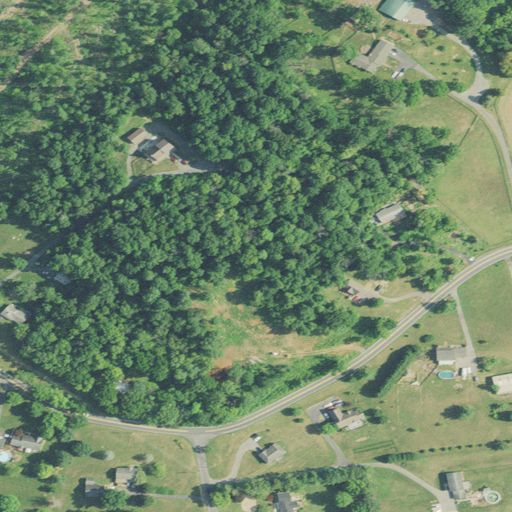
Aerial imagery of mountain in West Virginia named Prospect Hill containing deciduous forest, open development, pasture, low intensity development, and mixed forest